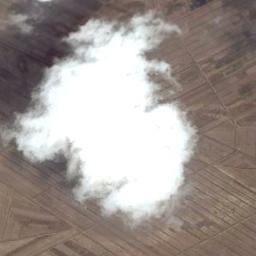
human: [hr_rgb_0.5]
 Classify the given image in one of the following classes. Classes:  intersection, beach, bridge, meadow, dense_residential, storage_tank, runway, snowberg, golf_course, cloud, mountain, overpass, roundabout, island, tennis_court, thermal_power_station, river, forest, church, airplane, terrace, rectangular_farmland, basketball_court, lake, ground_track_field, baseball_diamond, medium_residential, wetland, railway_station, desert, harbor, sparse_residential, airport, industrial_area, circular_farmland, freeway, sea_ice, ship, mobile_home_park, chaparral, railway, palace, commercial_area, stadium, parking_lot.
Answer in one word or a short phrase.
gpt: cloud